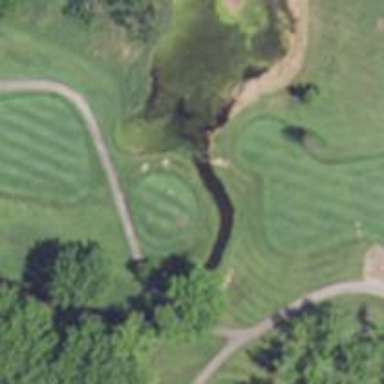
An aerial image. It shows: Water hazard on golf course.